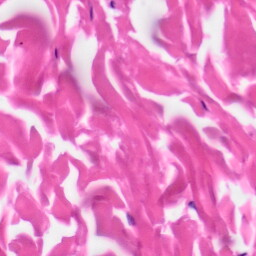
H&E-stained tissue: Skin